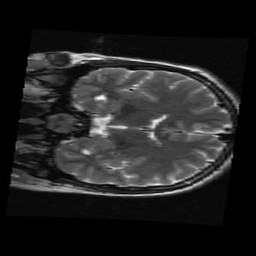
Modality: T2w
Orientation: coronal
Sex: male
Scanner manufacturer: ge
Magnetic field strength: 3 T
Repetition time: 5 s
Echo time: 0.1005 s